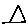
Label: triangle